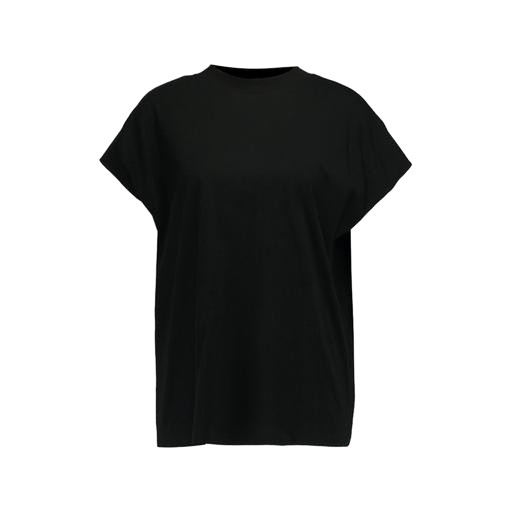
black oversized t-shirt, black relaxed fit t-shirt, black oversized high neck t-shirt, white background